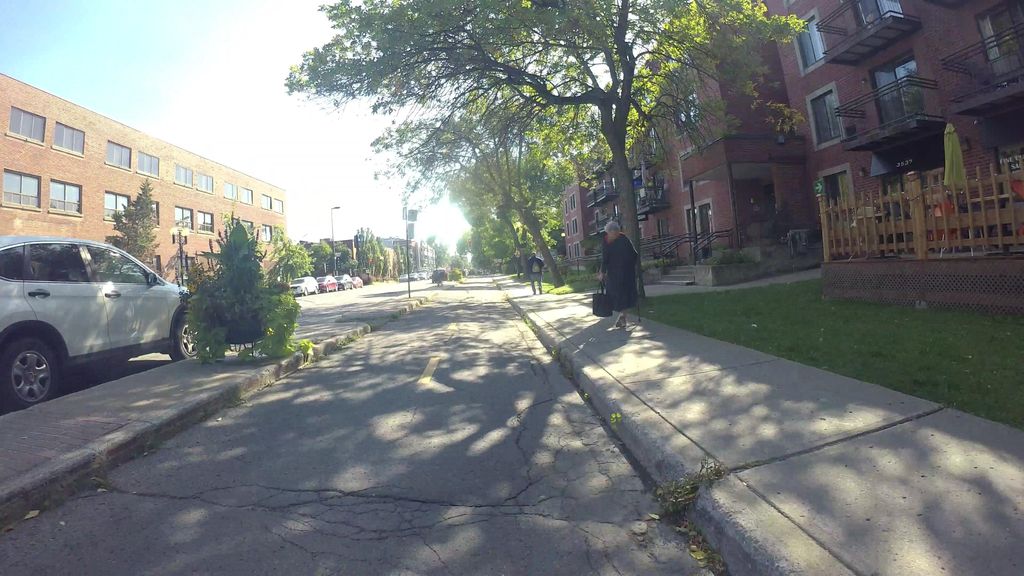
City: montreal